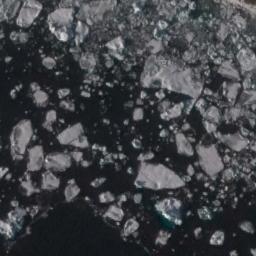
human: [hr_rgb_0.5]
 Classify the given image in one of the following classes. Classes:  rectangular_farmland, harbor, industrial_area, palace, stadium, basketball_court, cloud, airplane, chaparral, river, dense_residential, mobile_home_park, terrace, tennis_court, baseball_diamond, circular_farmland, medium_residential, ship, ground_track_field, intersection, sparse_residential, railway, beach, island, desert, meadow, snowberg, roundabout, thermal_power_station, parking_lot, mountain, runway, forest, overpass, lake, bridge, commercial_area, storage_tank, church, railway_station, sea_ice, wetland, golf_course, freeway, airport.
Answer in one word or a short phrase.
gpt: sea_ice